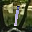
Label: 1